Field crop: tomato
Growth stage: 1
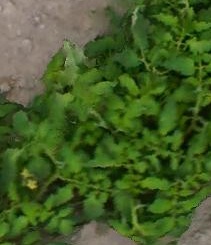
Species: tomato